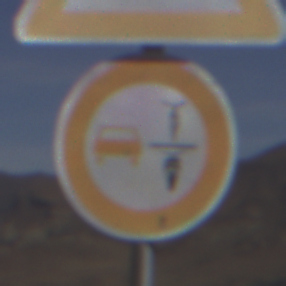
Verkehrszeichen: VerbotUeberholenEinspurigeFahrzeuge
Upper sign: VerengteFahrbahn
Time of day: Midday
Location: Outdoor (Nature)
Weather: Clear
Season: NotSpecified
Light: Natural